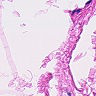
Metastatic tissue present: no